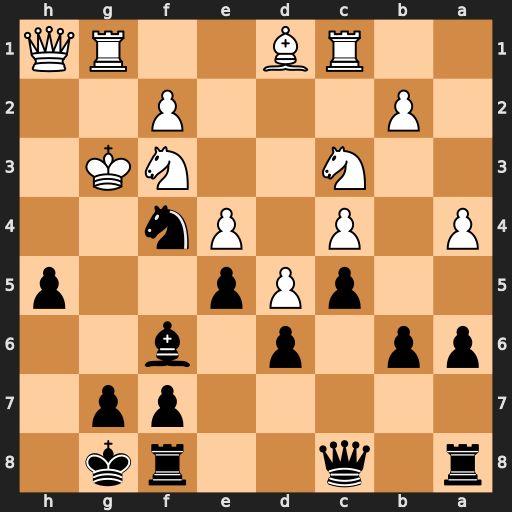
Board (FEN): r1q2rk1/5pp1/pp1p1b2/2pPp2p/P1P1Pn2/2N2NK1/1P3P2/2RB2RQ
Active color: b
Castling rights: -
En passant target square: -
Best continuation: Qg4+ Kh2 Qh3#